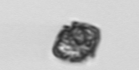
Label: Kryptoperidinium_triquetrum